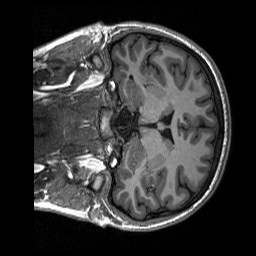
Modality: T1w
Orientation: coronal
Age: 25
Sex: female
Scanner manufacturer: siemens
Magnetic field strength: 3 T
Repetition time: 2.3 s
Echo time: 0.00197 s